Question: Is there any way to add individual point labels in an ordiplot3d plot? Example using package data below.

'''
library(vegan3d)
library(ggplot2)
data(dune, dune.env)
SITE_ID <- c("a","b","c","d","e","f","g","h","i","j","k","l","m","n","o","p","q","r","s","t")
dune.env$SITE_ID <- SITE_ID
ord <- cca(dune ~ A1 + Moisture, dune.env)
ordiplot3d(ord)
pl4 <- with(dune.env, ordiplot3d(ord, col = Management, pch=16,angle=50))
with(dune.env, ordihull(pl4, dune.env$Management, draw = "poly", col = 1:4,label=T,
alpha = 50))
'''
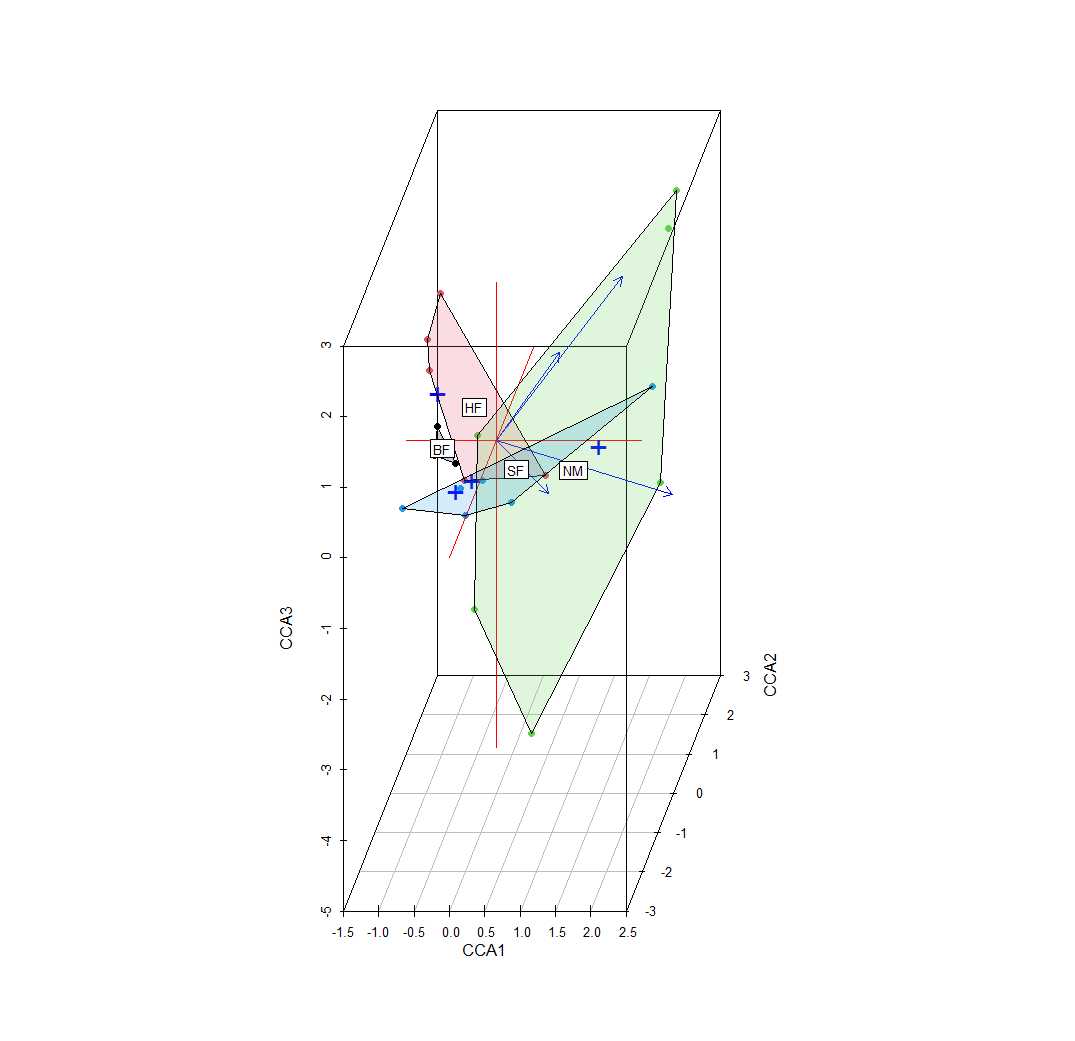
Answer: This should work!
'''
sp <- scores(pl4, choices=1:3, display="sites", scaling="symmetric")
spp <- as.data.frame(cbind(dune.env$SITE_ID,sp))
with(dune.env, ordilabel(pl4,labels=spp$V1,col="black", fill=NA, border=NA))
'''